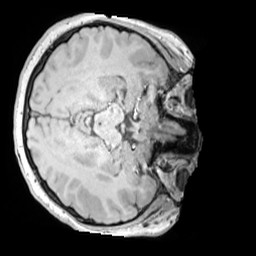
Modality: MP2RAGE
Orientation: axial
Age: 10
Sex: female
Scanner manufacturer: siemens
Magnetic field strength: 3 T
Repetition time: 4 s
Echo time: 0.00303 s